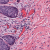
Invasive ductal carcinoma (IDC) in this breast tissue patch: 1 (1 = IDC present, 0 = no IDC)